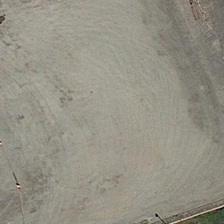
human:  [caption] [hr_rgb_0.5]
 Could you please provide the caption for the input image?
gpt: the grey bareland is located here with nothing can be seen .

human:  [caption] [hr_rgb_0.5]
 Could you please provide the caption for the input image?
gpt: the grey bareland is located here with nothing can be seen .

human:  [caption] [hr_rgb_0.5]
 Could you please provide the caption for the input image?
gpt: it is a piece of gray bareland .

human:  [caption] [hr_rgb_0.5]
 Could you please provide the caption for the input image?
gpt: it is a piece of gray bareland .

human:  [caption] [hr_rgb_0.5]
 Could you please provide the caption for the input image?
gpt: it is a piece of gray bareland .